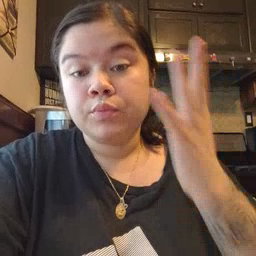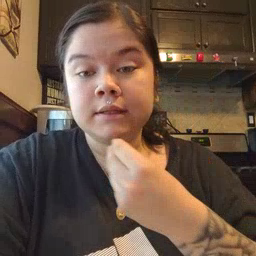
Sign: pretty